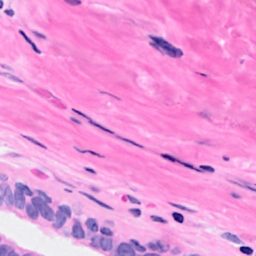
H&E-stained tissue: Breast